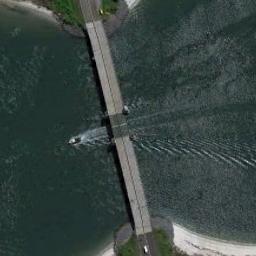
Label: bridge